Interaction volume radius: 10 \u00c5
Interaction volume height: 10 \u00c5
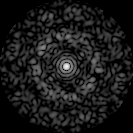
Disorder parameter: 0.8301